Question: I am developing a universal Windows 10 app. I want to customize a textbox to remove its default border hover and background.
My problem is that I do not know how to customize on the Universal Windows Platform.
'''
<Grid Background="{ThemeResource ApplicationPageBackgroundThemeBrush}">
<!--layoutroot where all page content is placed-->
<Grid x:Name="layoutRoot" Background="#1BA1E2">
<Grid.RowDefinitions>
<RowDefinition Height="Auto"/>
<RowDefinition Height="*"/>
</Grid.RowDefinitions>
<StackPanel Grid.Row="0" Margin="12,0,12,0">
<!--Title Page-->
<TextBlock Text="Login Here" Foreground="White" FontSize="40" Padding="60,80,60,80"/>
<!--username-->
<Border CornerRadius="10" Background="Transparent" BorderBrush="White" BorderThickness="1" Margin="5">
<TextBox PlaceholderText="Username" Name="Username" Background="Transparent" BorderBrush="{x:Null}" GotFocus="Username_GotFocus"/>
</Border>
<!--Password-->
<Border CornerRadius="10" Background="Transparent" BorderBrush="White" BorderThickness="1" Margin="5">
<TextBox PlaceholderText="Password" Name="Password" Background="Transparent" BorderBrush="{x:Null}" GotFocus="Password_GotFocus"/>
</Border>
<!--Button login-->
<Border CornerRadius="10" Background="Transparent" BorderBrush="White" BorderThickness="1" Margin="5">
<TextBlock Text="Log In" Foreground="White" Margin="0" Padding="200,5,0,5"/>
</Border>
</StackPanel><!--end StackPanel-->
</Grid><!--end Grid layoutRoot-->
</Grid>
'''
When I put the mouse pointer over a textbox, it changes the border and the background.

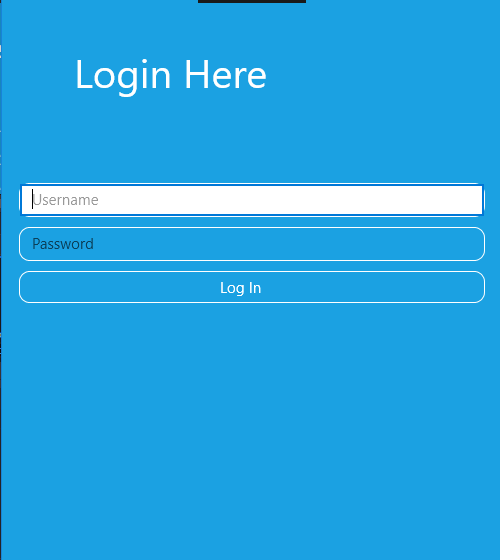
Answer: To customize <URL>.
Firstly, we can open in Visual Studio by open .
Then in select the we want to modify, for example, select and right click, then select .
This will popup a dialog. And by default it will generate the default style under 'Page.Resources' like:
'''
<Page.Resources>
<Style x:Key="TextBoxStyle1" TargetType="TextBox">
...
</Style>
</Page.Resources>
'''
After this we can edit the style and template to achieve what we want.
The hover style is defined in <URL>.
'''
<VisualState x:Name="PointerOver">
<Storyboard>
<ObjectAnimationUsingKeyFrames Storyboard.TargetProperty="BorderBrush" Storyboard.TargetName="BorderElement">
<DiscreteObjectKeyFrame KeyTime="0" Value="{ThemeResource TextControlBorderBrushPointerOver}"/>
</ObjectAnimationUsingKeyFrames>
<ObjectAnimationUsingKeyFrames Storyboard.TargetProperty="Background" Storyboard.TargetName="BorderElement">
<DiscreteObjectKeyFrame KeyTime="0" Value="{ThemeResource TextControlBackgroundPointerOver}"/>
</ObjectAnimationUsingKeyFrames>
<ObjectAnimationUsingKeyFrames Storyboard.TargetProperty="Foreground" Storyboard.TargetName="PlaceholderTextContentPresenter">
<DiscreteObjectKeyFrame KeyTime="0" Value="{ThemeResource TextControlPlaceholderForegroundPointerOver}"/>
</ObjectAnimationUsingKeyFrames>
<ObjectAnimationUsingKeyFrames Storyboard.TargetProperty="Foreground" Storyboard.TargetName="ContentElement">
<DiscreteObjectKeyFrame KeyTime="0" Value="{ThemeResource TextControlForegroundPointerOver}"/>
</ObjectAnimationUsingKeyFrames>
</Storyboard>
</VisualState>
'''
To remove its default border and background, we can just delete the animation target 'BorderBrush' and 'Background' like:
'''
<VisualState x:Name="PointerOver">
<Storyboard>
<!--<ObjectAnimationUsingKeyFrames Storyboard.TargetName="BorderElement" Storyboard.TargetProperty="BorderBrush">
<DiscreteObjectKeyFrame KeyTime="0" Value="{ThemeResource TextControlBorderBrushPointerOver}" />
</ObjectAnimationUsingKeyFrames>
<ObjectAnimationUsingKeyFrames Storyboard.TargetName="BorderElement" Storyboard.TargetProperty="Background">
<DiscreteObjectKeyFrame KeyTime="0" Value="{ThemeResource TextControlBackgroundPointerOver}" />
</ObjectAnimationUsingKeyFrames>-->
<ObjectAnimationUsingKeyFrames Storyboard.TargetName="PlaceholderTextContentPresenter" Storyboard.TargetProperty="Foreground">
<DiscreteObjectKeyFrame KeyTime="0" Value="{ThemeResource TextControlPlaceholderForegroundPointerOver}" />
</ObjectAnimationUsingKeyFrames>
<ObjectAnimationUsingKeyFrames Storyboard.TargetName="ContentElement" Storyboard.TargetProperty="Foreground">
<DiscreteObjectKeyFrame KeyTime="0" Value="{ThemeResource TextControlForegroundPointerOver}" />
</ObjectAnimationUsingKeyFrames>
</Storyboard>
</VisualState>
'''
And the VisualState is the same.
Besides, form the default template, you can find has already had a in it.
'''
<Border x:Name="BorderElement" BorderBrush="{TemplateBinding BorderBrush}" BorderThickness="{TemplateBinding BorderThickness}" Background="{TemplateBinding Background}" Grid.ColumnSpan="2" Grid.Row="1" Grid.RowSpan="1"/>
'''
So we can just add 'CornerRadius="10"' in this 'Border':
'''
<Border x:Name="BorderElement" BorderBrush="{TemplateBinding BorderBrush}" BorderThickness="{TemplateBinding BorderThickness}" Background="{TemplateBinding Background}" Grid.ColumnSpan="2" Grid.Row="1" Grid.RowSpan="1" 'CornerRadius="10"'/>
'''
And then use this new style in 'TextBox' without additional 'Border' like:
'''
<StackPanel Grid.Row="0" Margin="12,0,12,0">
<!-- Title Page -->
<TextBlock FontSize="40" Foreground="White" Padding="60,80,60,80" Text="Login Here" />
<!-- username -->
<TextBox Name="Username" Margin="5" Background="Transparent" BorderBrush="White" GotFocus="Username_GotFocus" PlaceholderText="Username" Style="{StaticResource TextBoxStyle1}" />
...
</StackPanel>
'''
If you want to apply this style to all 'TextBox's in the 'Page', you can remove 'x:Key="TextBoxStyle1"' in the 'Style' and don't set the 'Style' property of 'TextBox':
'''
<Page.Resources>
<Style TargetType="TextBox">
...
</Style>
</Page.Resources>
'''
With this, the style will apply to all 'TextBox's in the 'Page' automatically.